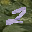
Label: 2